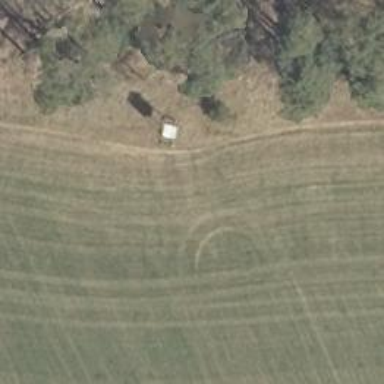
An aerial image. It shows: Shelter that serves as hunting stand.